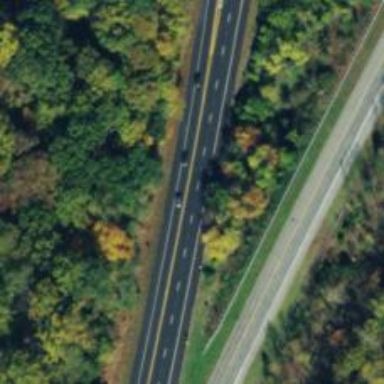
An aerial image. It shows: Trunk highway with expressway features.